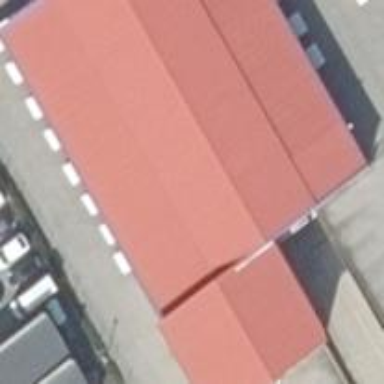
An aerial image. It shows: Commercial building.